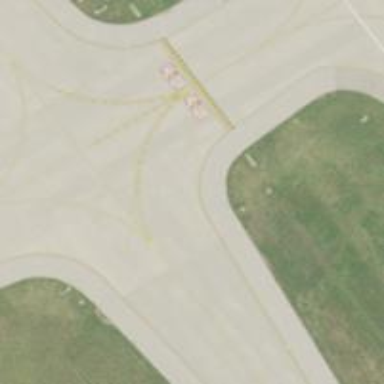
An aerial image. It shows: Image of taxiway at airport.